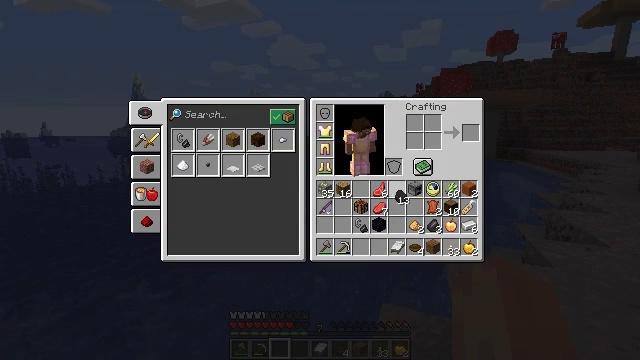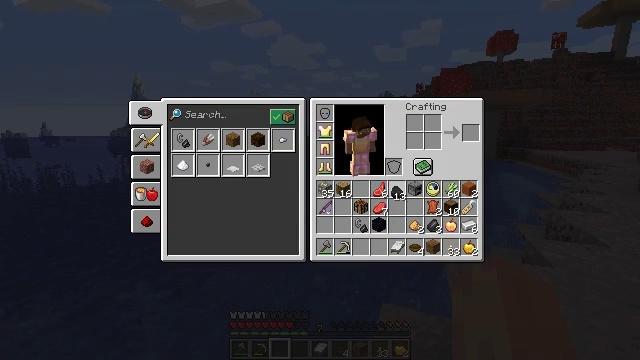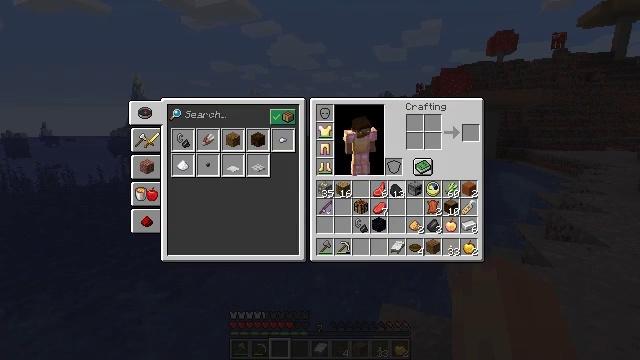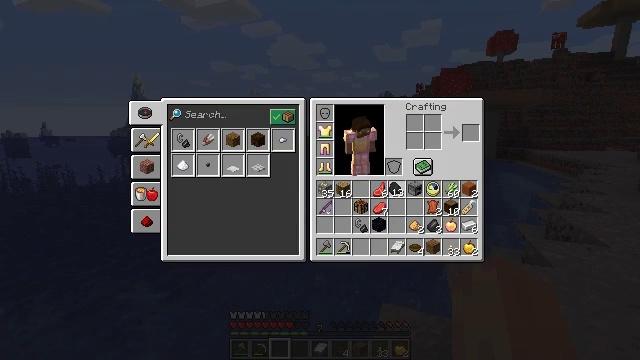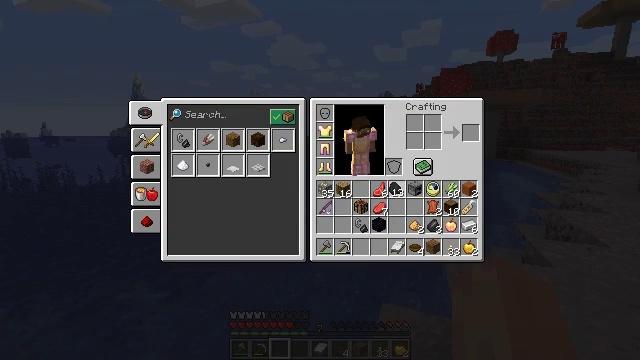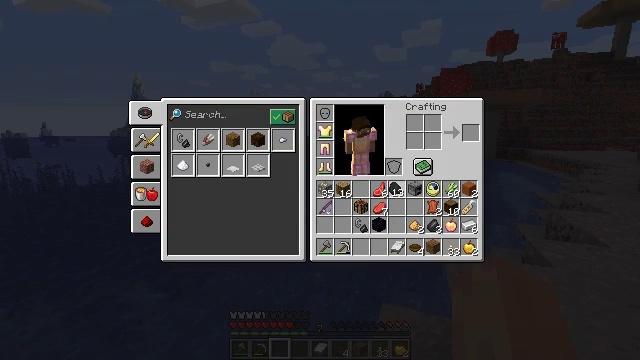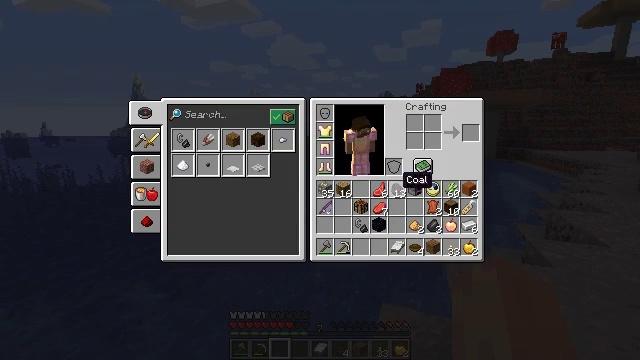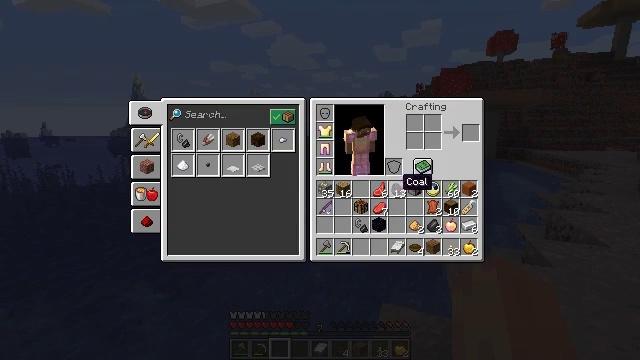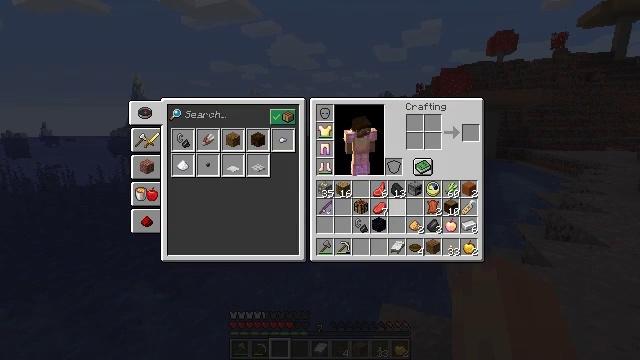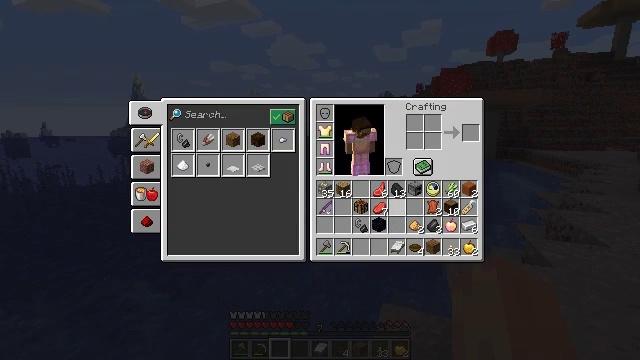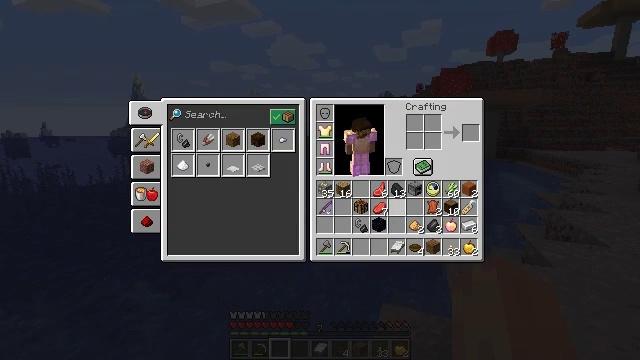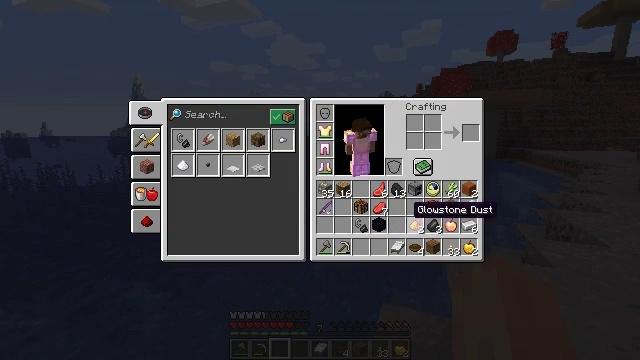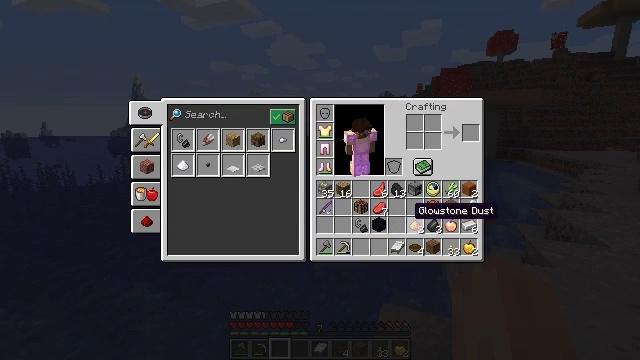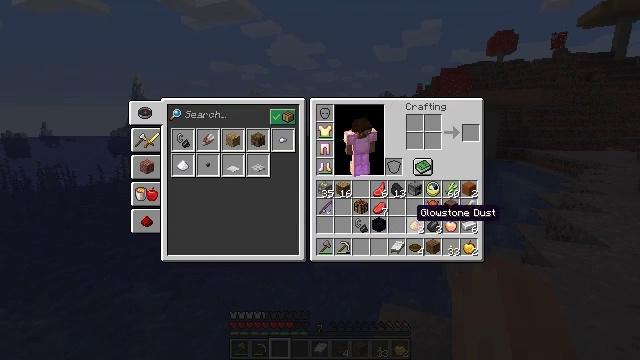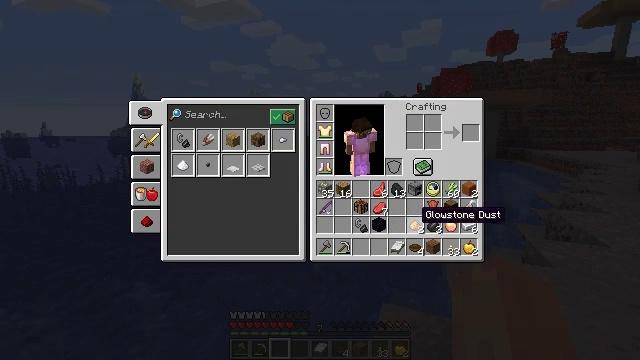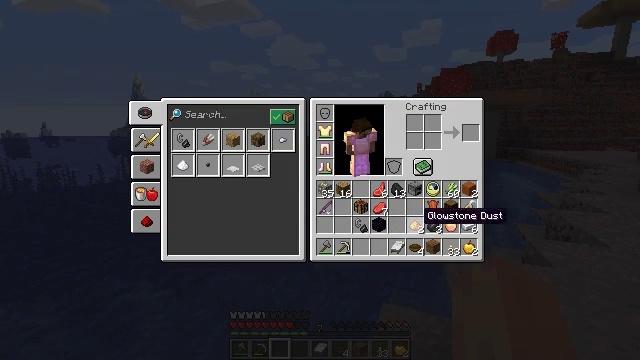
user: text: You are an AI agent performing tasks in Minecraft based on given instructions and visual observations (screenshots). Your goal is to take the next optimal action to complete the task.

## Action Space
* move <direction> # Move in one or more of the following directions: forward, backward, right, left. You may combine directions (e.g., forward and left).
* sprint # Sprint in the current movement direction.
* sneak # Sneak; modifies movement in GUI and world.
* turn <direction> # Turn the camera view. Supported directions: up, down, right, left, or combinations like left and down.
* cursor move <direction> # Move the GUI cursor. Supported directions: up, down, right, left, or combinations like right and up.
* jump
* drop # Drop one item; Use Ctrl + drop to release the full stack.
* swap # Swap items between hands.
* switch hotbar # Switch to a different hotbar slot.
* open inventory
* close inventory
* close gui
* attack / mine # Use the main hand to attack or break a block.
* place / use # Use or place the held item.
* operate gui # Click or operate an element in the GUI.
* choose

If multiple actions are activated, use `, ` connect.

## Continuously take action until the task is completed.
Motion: motion action
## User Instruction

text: Remove glowstone dust from the inventory.
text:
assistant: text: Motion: no_op
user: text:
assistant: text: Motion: no_op
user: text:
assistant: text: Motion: operate gui
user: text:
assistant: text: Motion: operate gui
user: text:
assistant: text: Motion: operate gui
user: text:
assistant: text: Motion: no_op
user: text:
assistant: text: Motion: no_op
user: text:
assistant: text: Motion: cursor move down
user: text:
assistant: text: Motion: cursor move down
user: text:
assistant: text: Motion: cursor move down
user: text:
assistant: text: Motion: no_op
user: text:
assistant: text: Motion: no_op
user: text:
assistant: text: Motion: no_op
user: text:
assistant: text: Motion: no_op
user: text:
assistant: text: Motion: no_op
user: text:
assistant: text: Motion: no_op
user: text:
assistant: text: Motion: no_op
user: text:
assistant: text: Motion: operate gui
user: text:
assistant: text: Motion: operate gui
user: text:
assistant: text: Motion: operate gui
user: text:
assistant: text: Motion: cursor move down
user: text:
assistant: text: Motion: cursor move left and down
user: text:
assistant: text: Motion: cursor move down
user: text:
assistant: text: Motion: no_op
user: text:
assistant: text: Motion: no_op
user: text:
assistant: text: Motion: cursor move up
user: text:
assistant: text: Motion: no_op
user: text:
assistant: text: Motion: no_op
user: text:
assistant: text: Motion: operate gui
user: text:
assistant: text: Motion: operate gui